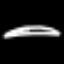
Label: airplane